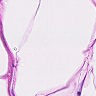
Metastatic tissue present: no